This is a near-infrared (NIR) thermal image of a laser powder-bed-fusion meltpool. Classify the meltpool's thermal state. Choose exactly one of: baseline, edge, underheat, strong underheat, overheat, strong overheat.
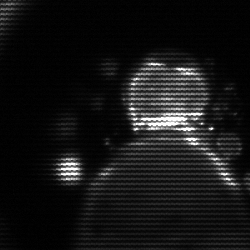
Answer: edge